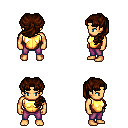
a pixel art fantasy rpg character, male body template, human, tanned skin, gold chest armor, magenta pants, brown princess hairstyle, four views (front, back, left, right), 2x2 character sprite sheet, small pixel art, hard edges, no anti-aliasing